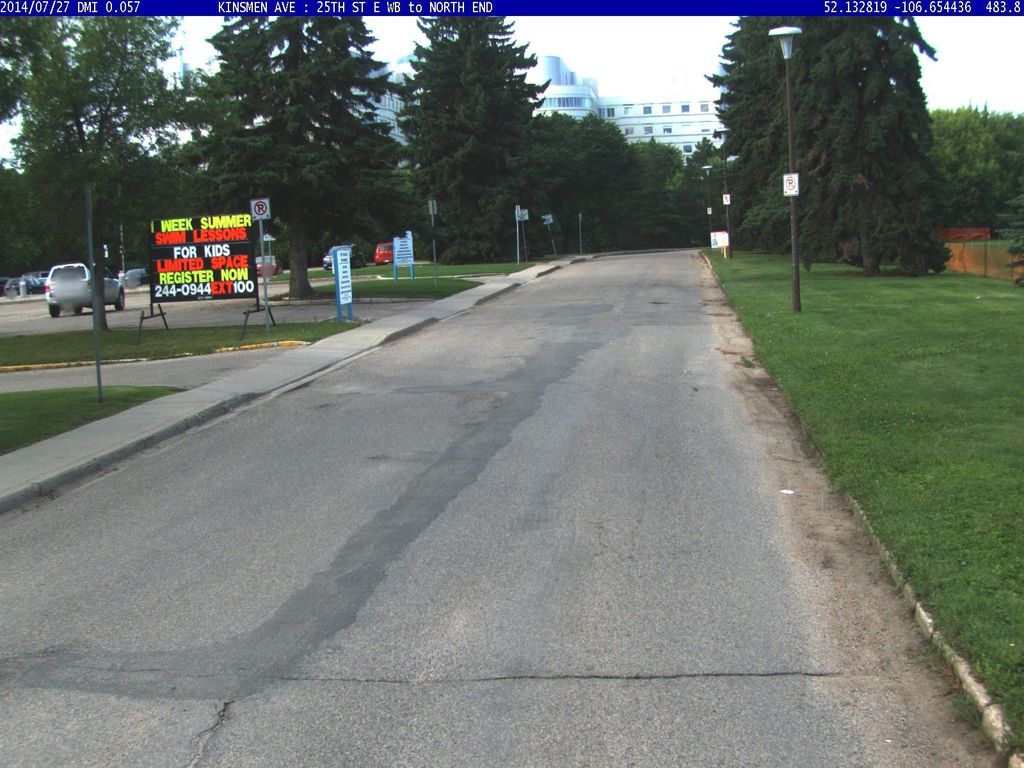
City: saskatoon